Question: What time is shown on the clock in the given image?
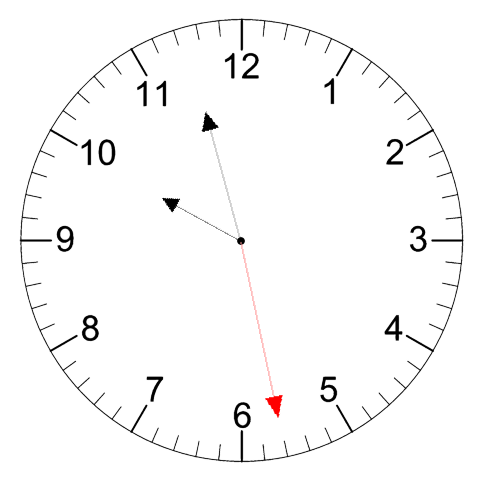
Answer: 09:57:28